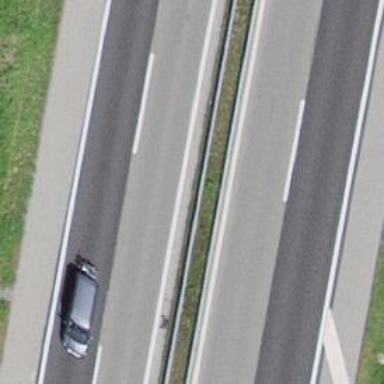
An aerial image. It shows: Guard rail.